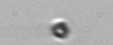
Label: nanoplankton_mix